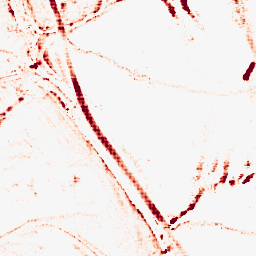
Category: morphological
Decomposition family: morphological_rect
Decomposition parameters: operation: opening
width: 10
height: 5
Upsampling method: sinc_hamming
Upsampling parameters: scale: 8
kernel_size: 8
Upsampling scale: 8